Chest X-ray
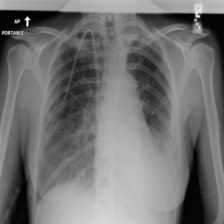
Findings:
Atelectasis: negative
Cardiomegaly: negative
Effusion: negative
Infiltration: negative
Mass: negative
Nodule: positive
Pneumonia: negative
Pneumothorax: negative
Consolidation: negative
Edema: negative
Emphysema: negative
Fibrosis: negative
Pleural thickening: negative
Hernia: negative